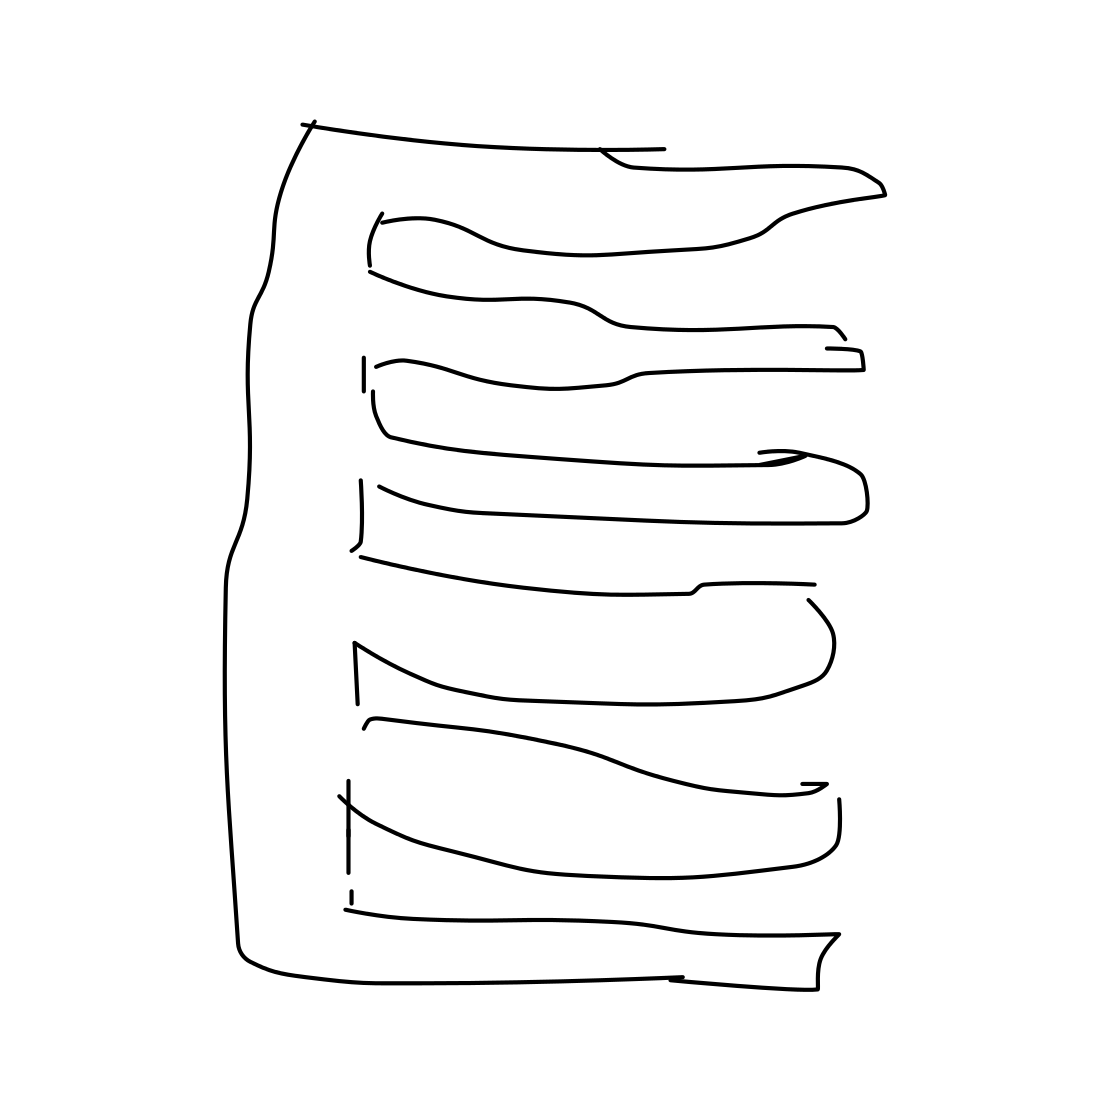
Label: comb